Field crop: maize
Growth stage: 2
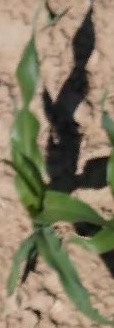
Species: maize